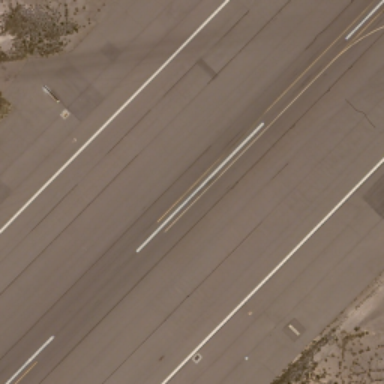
It is a straight runway with some mark lines on it .